Aerial crown-view tile of a tropical tree (Barro Colorado Island, Panama), acquired 20241216:
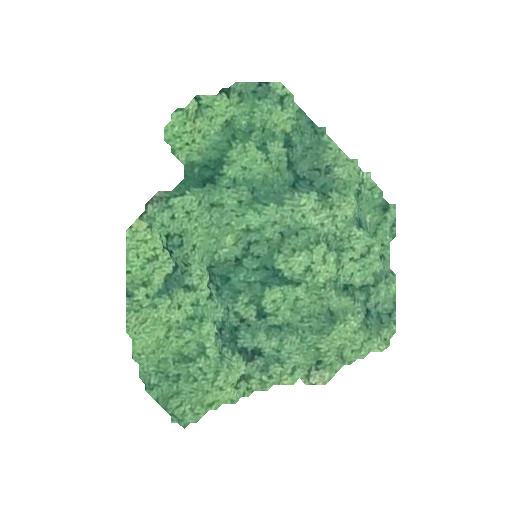
Species: Tachigali panamensis
GBIF accepted scientific name: Tachigali panamensis
Crown area: 96.918 m²